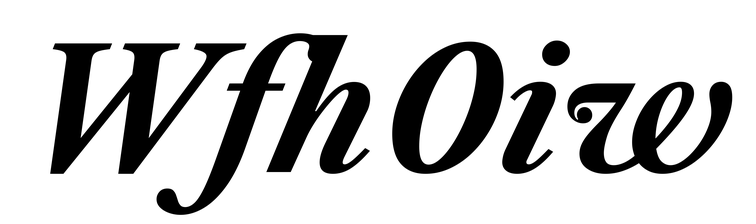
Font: LibreCaslonText-Italic_Bold_Italic